Aerial crown-view tile of a tropical tree (Barro Colorado Island, Panama), acquired 20240813:
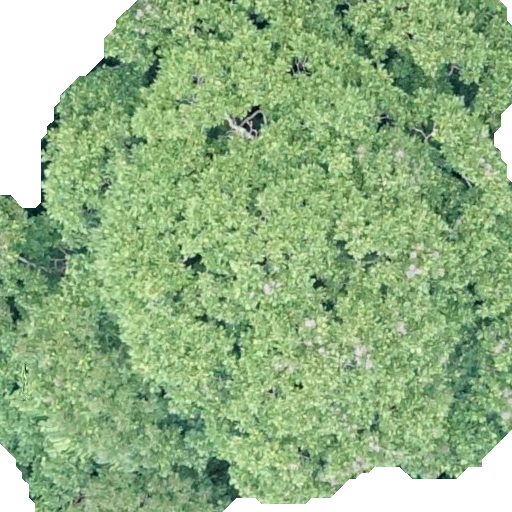
Species: Dipteryx oleifera
GBIF accepted scientific name: Dipteryx oleifera
Crown area: 419.988 m²